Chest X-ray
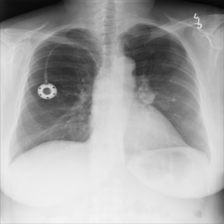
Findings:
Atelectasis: negative
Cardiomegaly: negative
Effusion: negative
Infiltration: negative
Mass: positive
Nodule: negative
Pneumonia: negative
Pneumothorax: negative
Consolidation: negative
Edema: negative
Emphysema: negative
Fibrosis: negative
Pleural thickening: negative
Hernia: negative